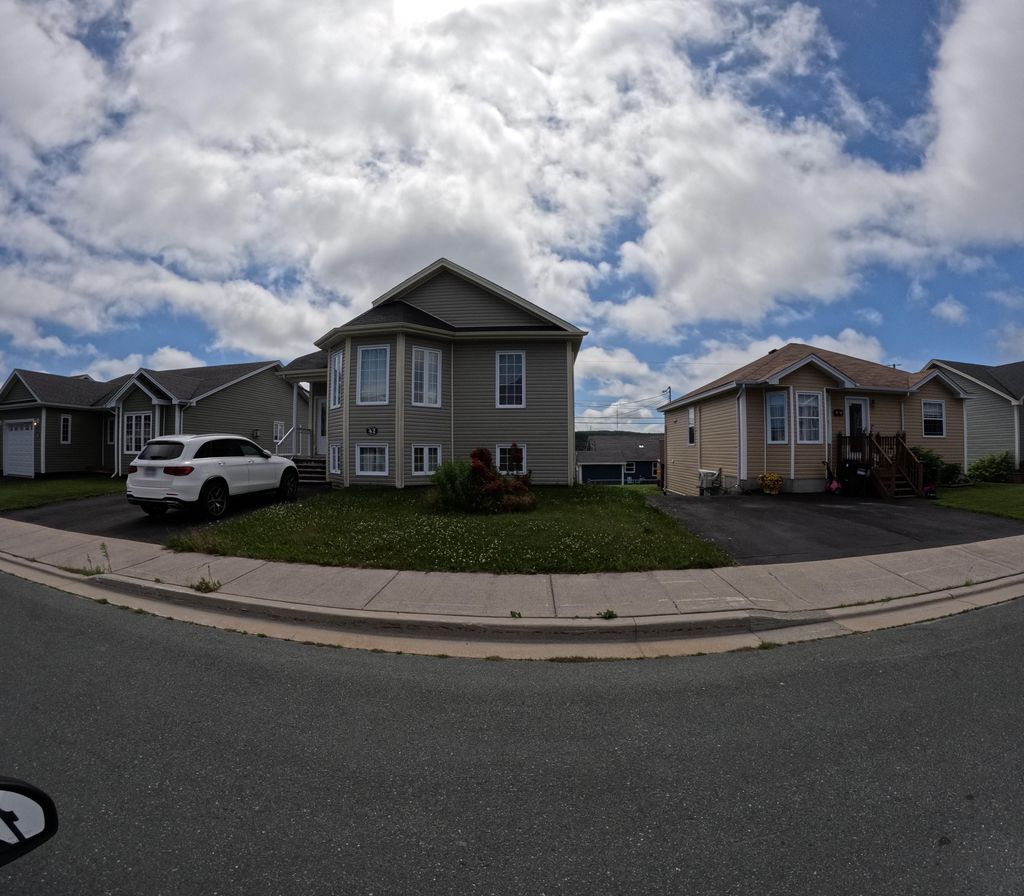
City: st_johns